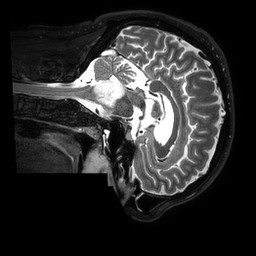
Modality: T2w
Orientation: sagittal
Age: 53
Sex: female
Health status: ill
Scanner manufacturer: philips
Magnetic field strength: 3 T
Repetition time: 3.5 s
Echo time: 0.3 s